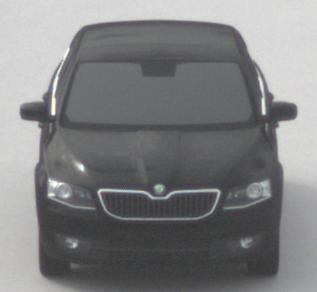
Make: Skoda
Model: Octavia 1.2 TSI
Detailed model: Octavia (III) Limousine
Model produced from: 2013/02
Model produced until: 2015/04
Doors: 5
Color: black
Road condition: dry road
Daytime: morning or afternoon
Contrast: low contrast